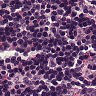
Metastatic tissue present: no